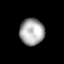
Tissue: skin
Cell type: Fibroblasts
Senescence score: 0.6766
Nuclear area (px): 646
Mean DAPI intensity: 166.972